Chest X-ray. View position: PA
Patient age: 66
Patient sex: F
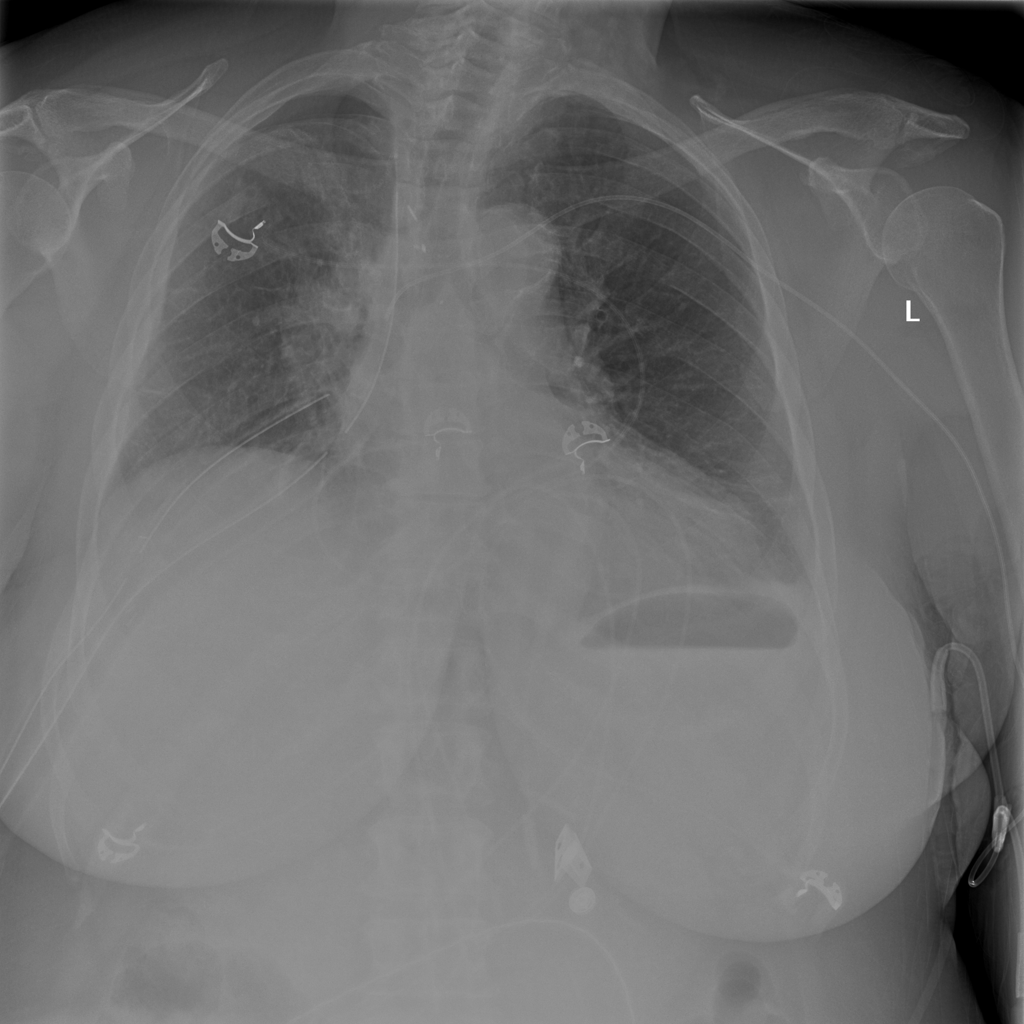
Finding: Pneumothorax